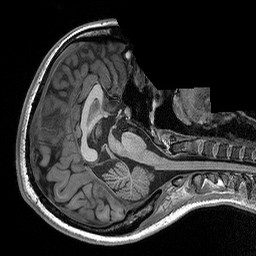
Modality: T1w
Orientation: axial
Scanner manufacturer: siemens
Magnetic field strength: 3 T
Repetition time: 2.3 s
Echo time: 0.00298 s